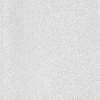
Atmospheric dust classification: dusty